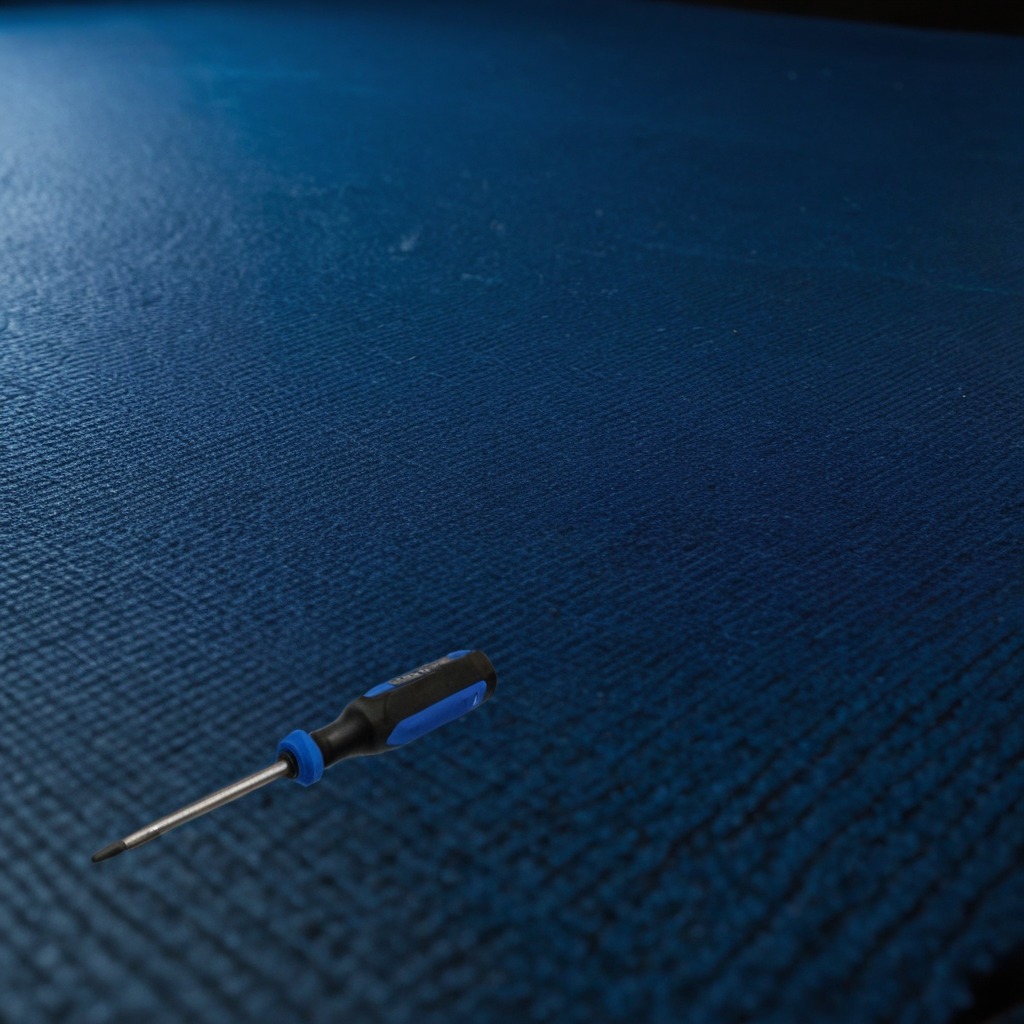
A screwdriver lies on the blue rubber mat.